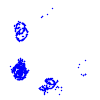
Particle: pion